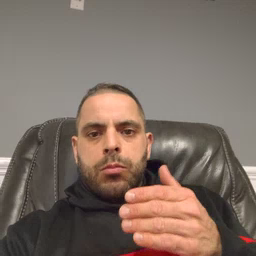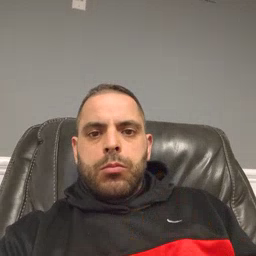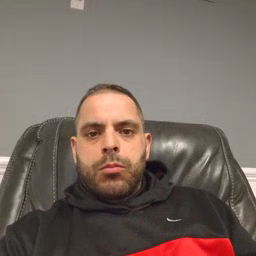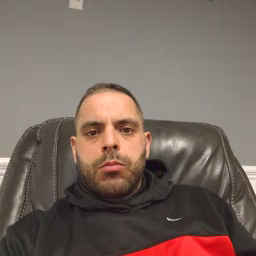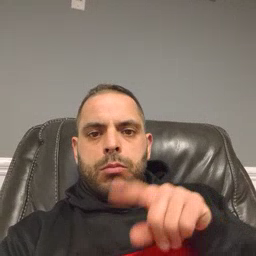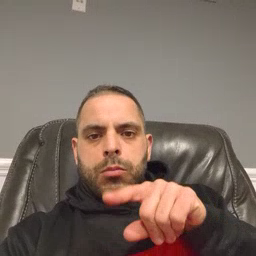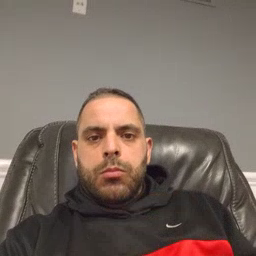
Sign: time